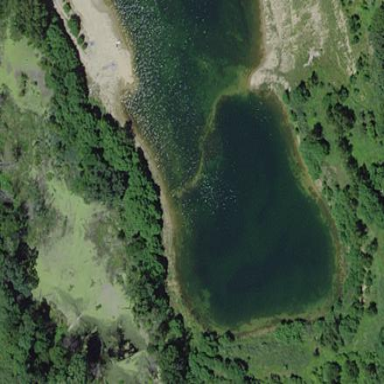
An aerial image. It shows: Serene pond surrounded by nature.